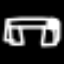
Label: bed